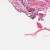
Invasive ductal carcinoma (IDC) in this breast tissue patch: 0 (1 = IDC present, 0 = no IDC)